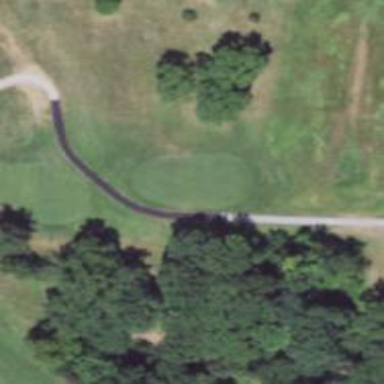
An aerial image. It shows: Service road designated as golf cart path.